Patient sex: M
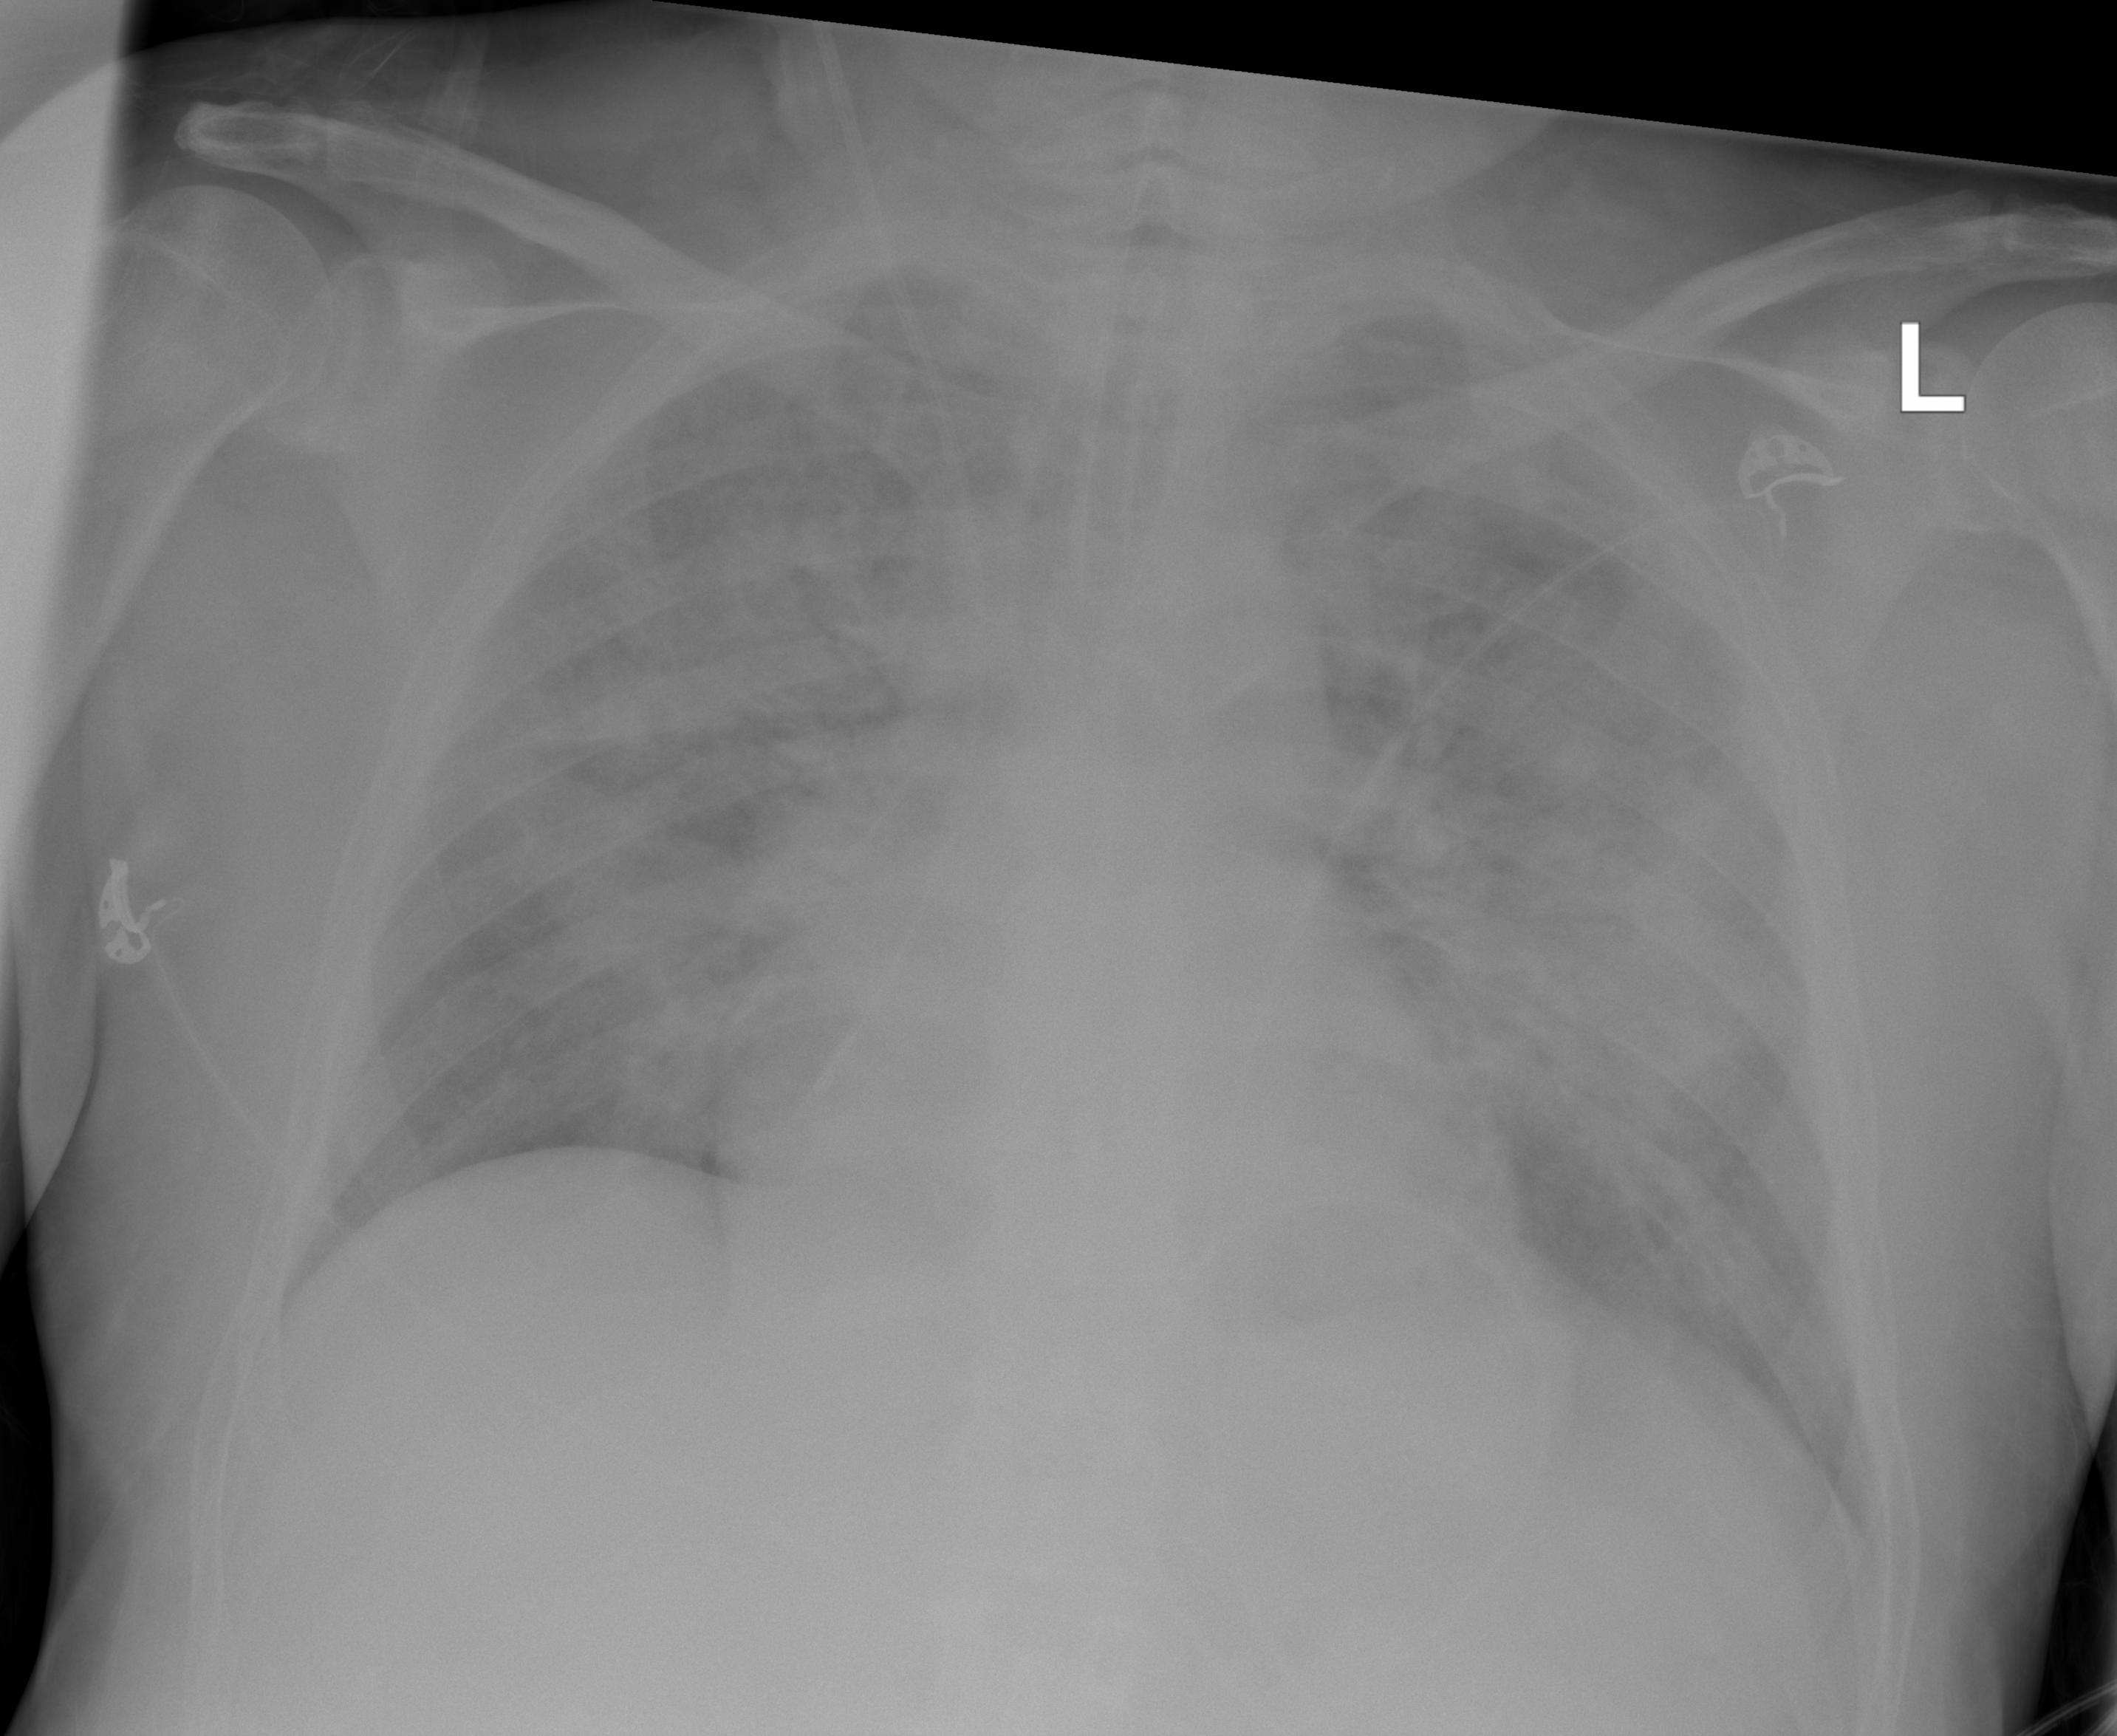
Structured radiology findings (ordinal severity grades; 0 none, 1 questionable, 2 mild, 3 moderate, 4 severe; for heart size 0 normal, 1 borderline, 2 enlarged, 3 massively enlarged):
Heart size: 0
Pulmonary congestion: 0
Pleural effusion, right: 0
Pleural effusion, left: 0
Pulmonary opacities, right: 3
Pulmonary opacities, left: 3
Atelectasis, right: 3
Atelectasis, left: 3